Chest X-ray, PA view. Patient: 54 years old, sex F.
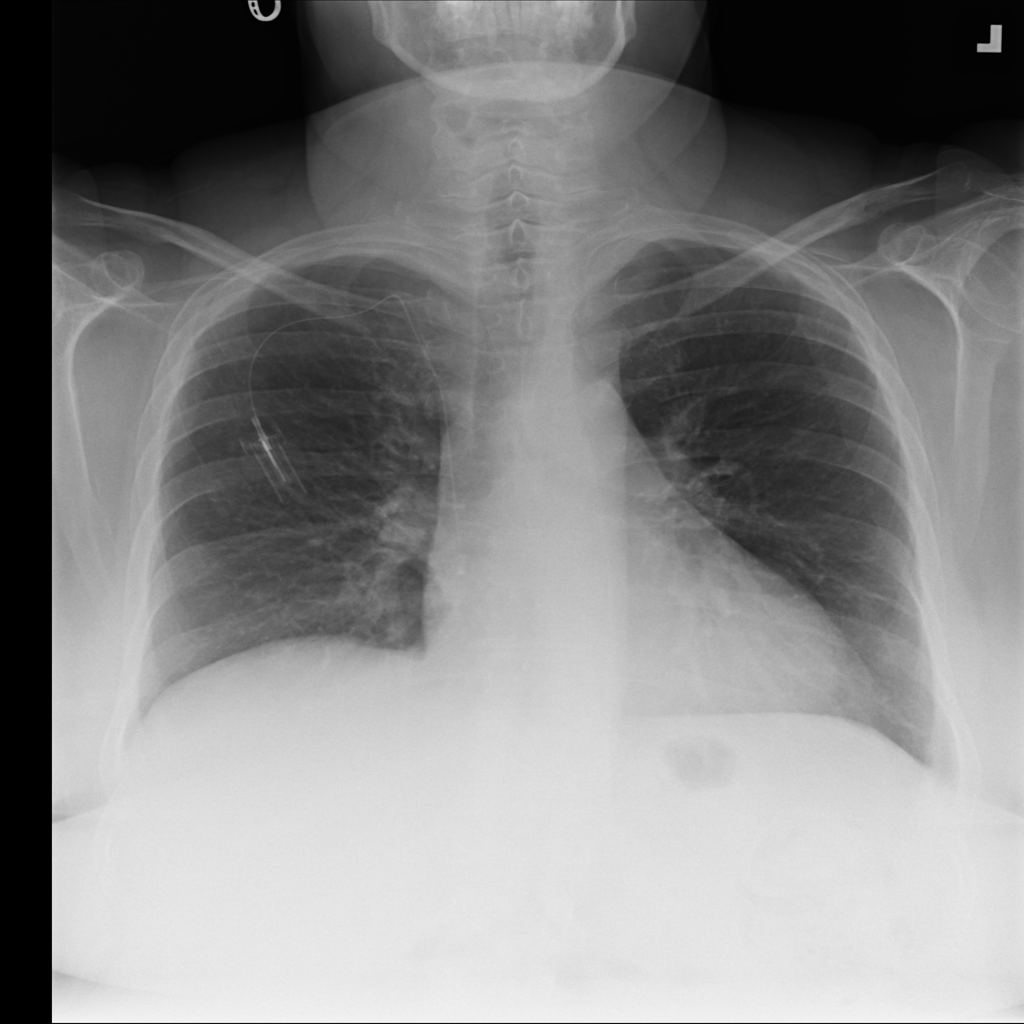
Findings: No Finding